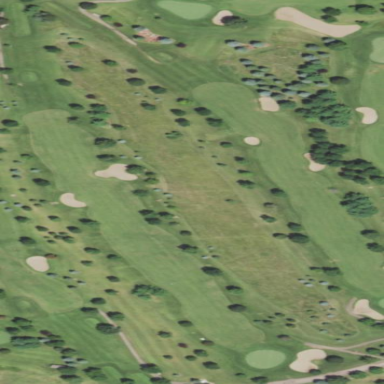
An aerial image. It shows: Area of rough grass used for golf.